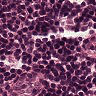
Metastatic tissue present: no